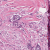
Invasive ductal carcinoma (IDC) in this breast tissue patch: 1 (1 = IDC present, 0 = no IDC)